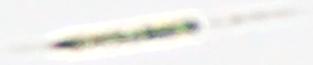
Label: Rhizosolenia